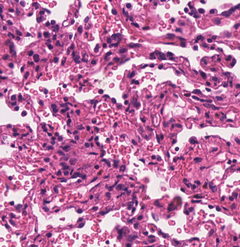
Tumor epithelial tissue: no
Tumor-associated stroma tissue: no
Normal tissue: yes